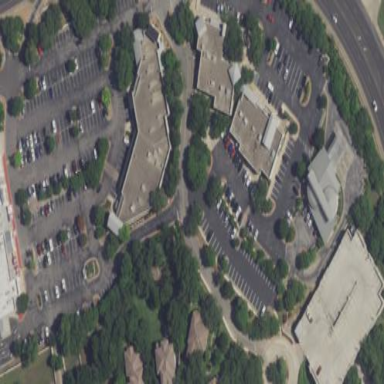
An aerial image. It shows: Retail area.